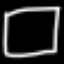
Label: square